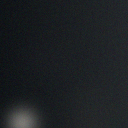
Screen state: off